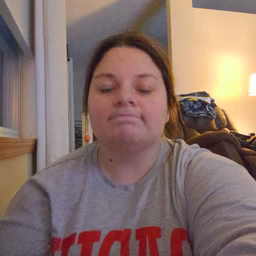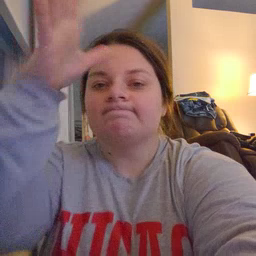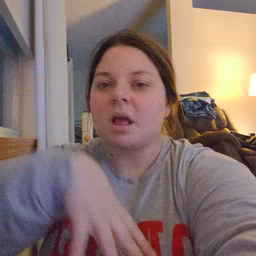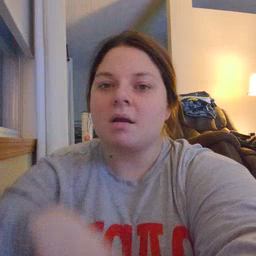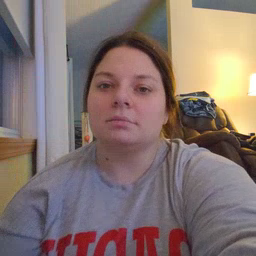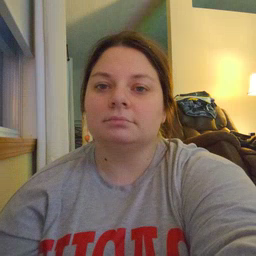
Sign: man